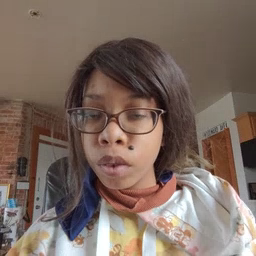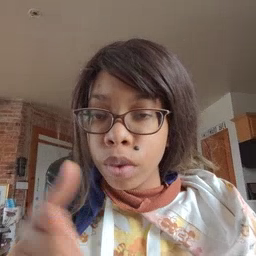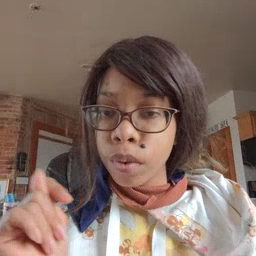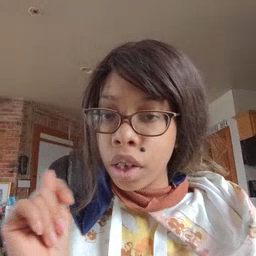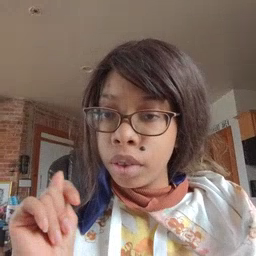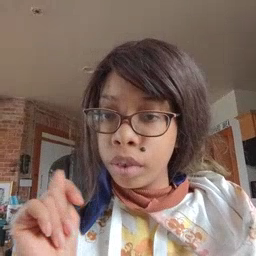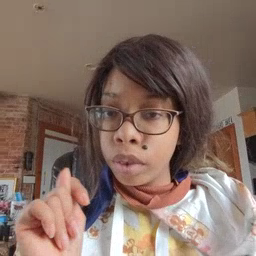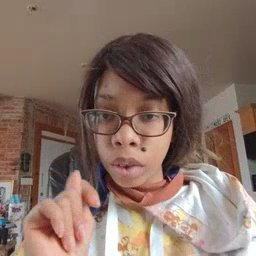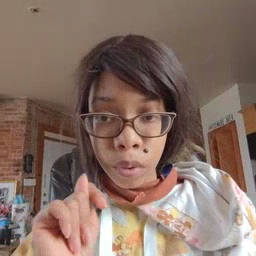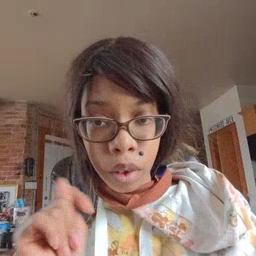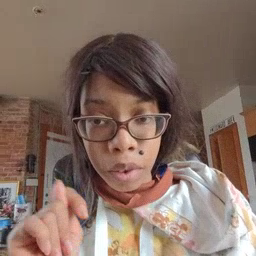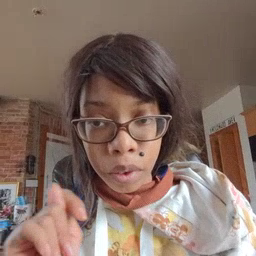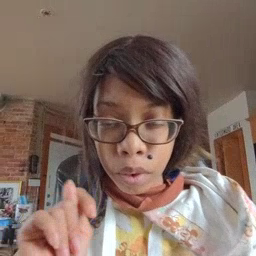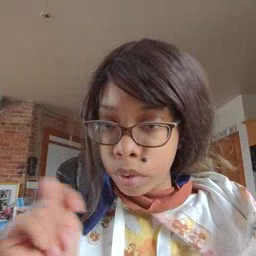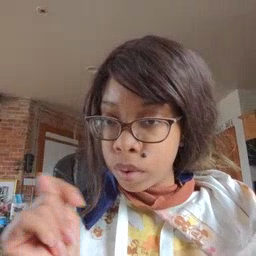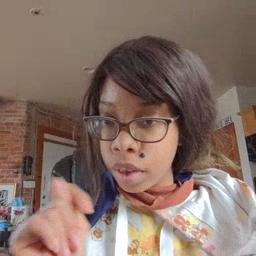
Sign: potty